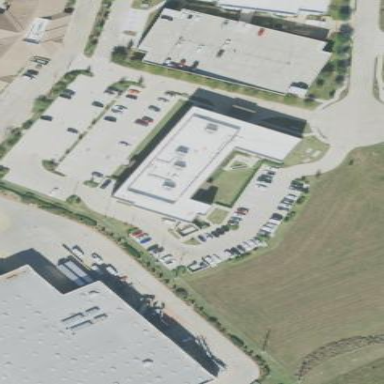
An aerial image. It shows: Retail building.